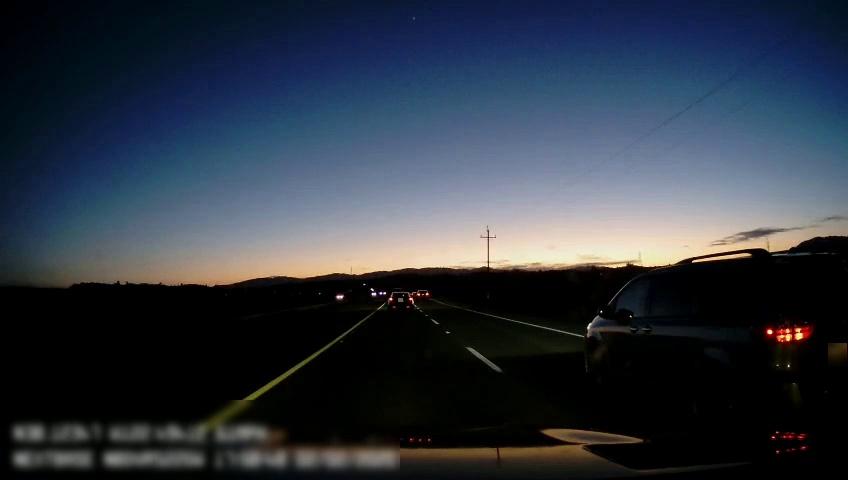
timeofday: Dusk/Dawn/Twilight
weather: Sunny
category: Drivable Space
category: Vehicles | Car
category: Vehicles | SUV
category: Vehicles | SUV
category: Vehicles | SUV
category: Lanes | Current Lane
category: Lanes | Current Lane
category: Lanes | Current Lane